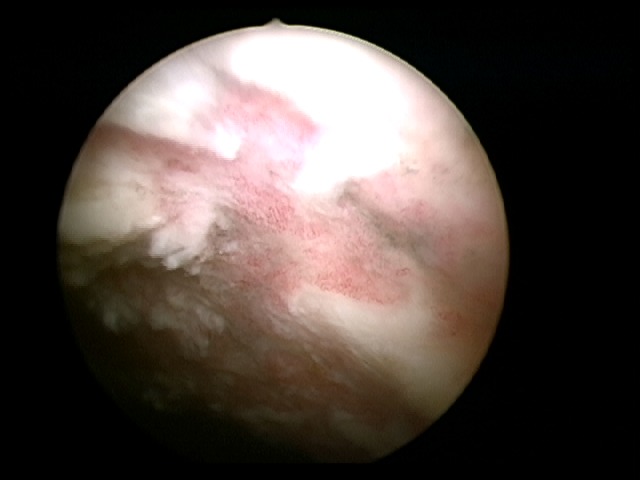
Modality: WLC
Class: Non-malignant
Subclass: InflammationNOS
Lesion: L2
Morphology: Non-papillary
Bladder cancer association: No